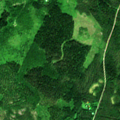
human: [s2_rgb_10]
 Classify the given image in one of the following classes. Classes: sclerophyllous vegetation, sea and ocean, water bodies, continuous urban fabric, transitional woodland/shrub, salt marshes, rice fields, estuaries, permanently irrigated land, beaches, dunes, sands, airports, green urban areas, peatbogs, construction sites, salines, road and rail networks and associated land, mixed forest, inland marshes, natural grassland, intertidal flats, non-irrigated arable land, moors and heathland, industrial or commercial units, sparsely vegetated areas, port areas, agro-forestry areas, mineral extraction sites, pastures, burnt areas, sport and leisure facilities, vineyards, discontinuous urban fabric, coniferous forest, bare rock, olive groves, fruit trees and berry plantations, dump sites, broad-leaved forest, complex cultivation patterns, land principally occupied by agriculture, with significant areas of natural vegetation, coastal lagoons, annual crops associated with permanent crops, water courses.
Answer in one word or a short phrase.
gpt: coniferous forest, mixed forest